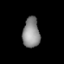
Tissue: lung
Cell type: Endothelial cells
Senescence score: 0.5545
Nuclear area (px): 498
Mean DAPI intensity: 140.948